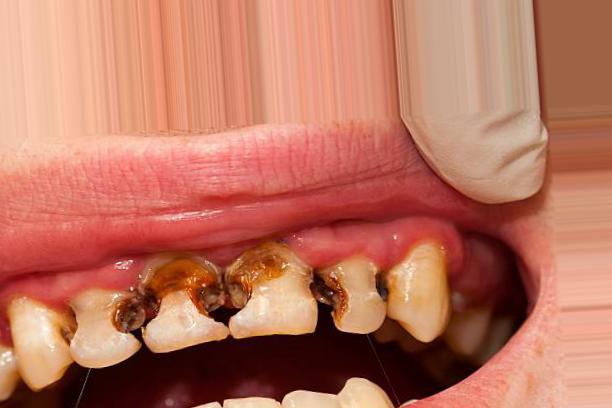
Condition: Caries